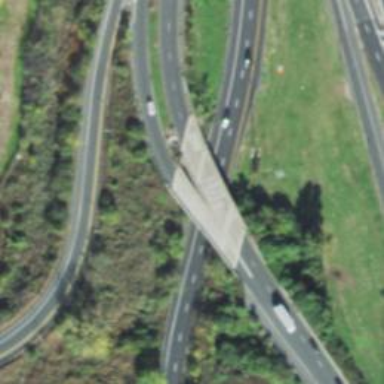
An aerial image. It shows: Urban freeway expressway bridge for motorway link.